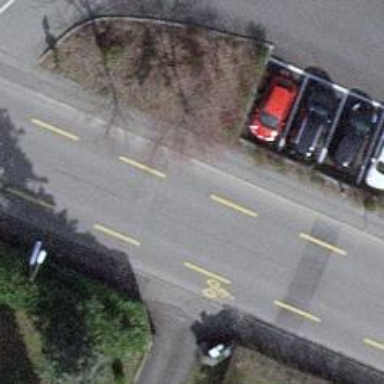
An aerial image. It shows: Residential road with asphalt surface and designated cycle lane.